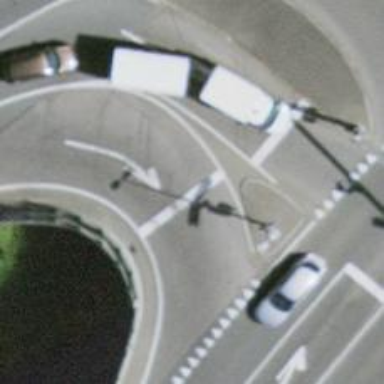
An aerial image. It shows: Road with traffic signals.